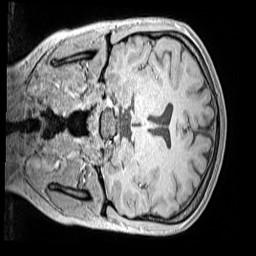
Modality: MP2RAGE
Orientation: coronal
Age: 12
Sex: female
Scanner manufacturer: siemens
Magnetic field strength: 3 T
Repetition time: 4 s
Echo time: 0.00299 s